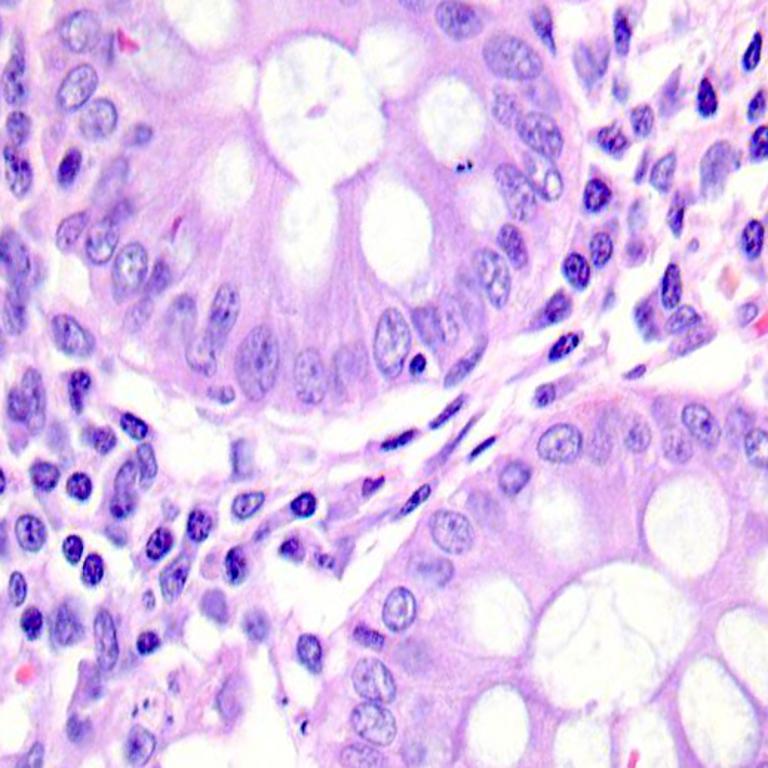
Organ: colon
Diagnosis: benign